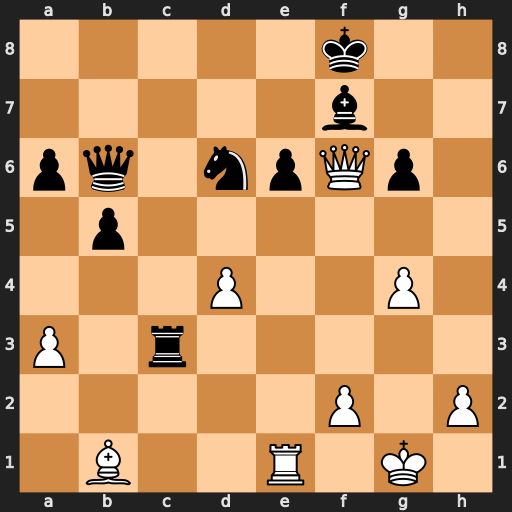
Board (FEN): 5k2/5b2/pq1npQp1/1p6/3P2P1/P1r5/5P1P/1B2R1K1
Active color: w
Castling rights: -
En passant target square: -
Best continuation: Rxe6 Rc1+ Kg2